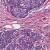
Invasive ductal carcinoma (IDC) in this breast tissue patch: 0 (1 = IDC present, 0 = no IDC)